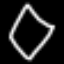
Label: diamond